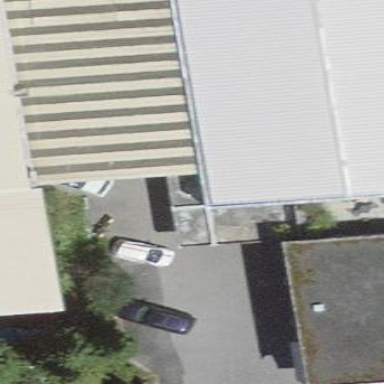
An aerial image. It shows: View of roof of building.